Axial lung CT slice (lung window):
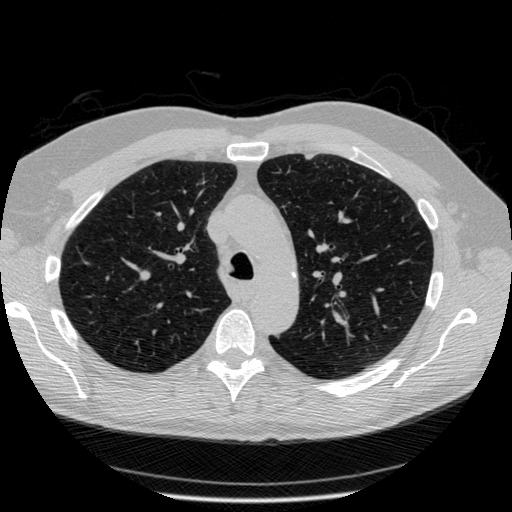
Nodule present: no